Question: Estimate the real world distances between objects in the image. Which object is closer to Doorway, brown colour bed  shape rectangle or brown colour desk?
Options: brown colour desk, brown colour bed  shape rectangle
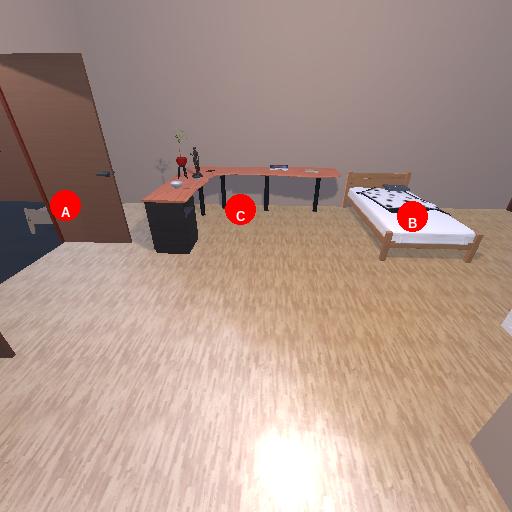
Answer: brown colour desk